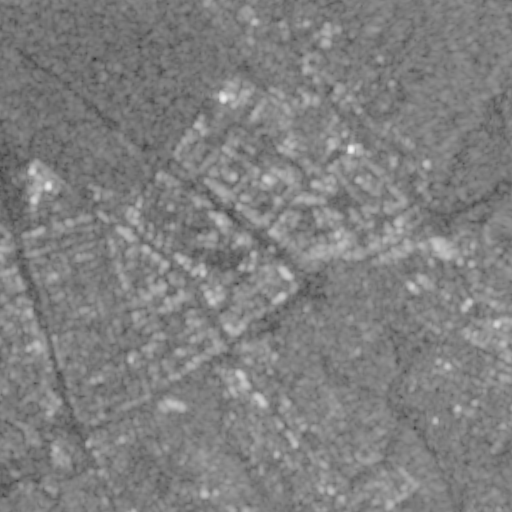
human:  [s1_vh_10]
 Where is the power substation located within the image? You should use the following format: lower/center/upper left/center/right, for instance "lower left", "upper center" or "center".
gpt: The power substation is located in the center left of the image.
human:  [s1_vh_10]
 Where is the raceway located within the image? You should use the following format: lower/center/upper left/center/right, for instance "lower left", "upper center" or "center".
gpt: The raceway is located in the upper left of the image.
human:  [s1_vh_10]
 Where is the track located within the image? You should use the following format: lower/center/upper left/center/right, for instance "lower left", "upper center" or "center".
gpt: There is no track in the image.

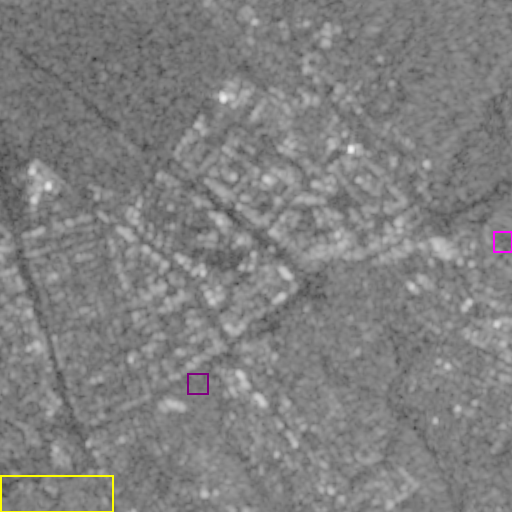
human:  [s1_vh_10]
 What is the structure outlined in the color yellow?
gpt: The structure outlined in yellow is a park.
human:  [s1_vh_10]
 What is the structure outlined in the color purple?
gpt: The structure outlined in purple is a parking lot.
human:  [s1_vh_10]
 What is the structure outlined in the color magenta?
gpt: The structure outlined in magenta is a stadium.
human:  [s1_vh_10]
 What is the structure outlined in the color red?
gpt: There is no red outline.